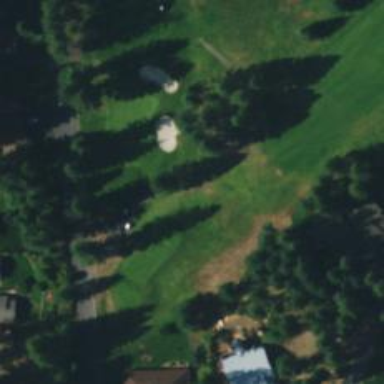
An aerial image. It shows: Service road used as golf cart path.